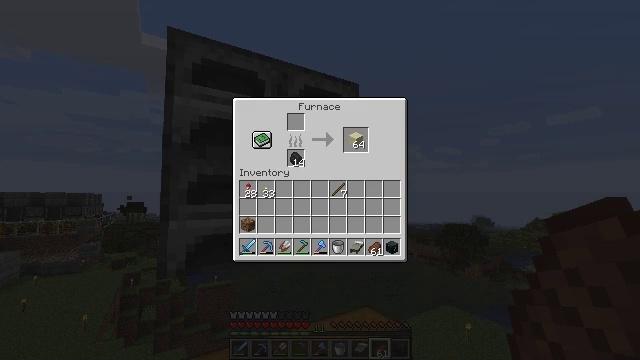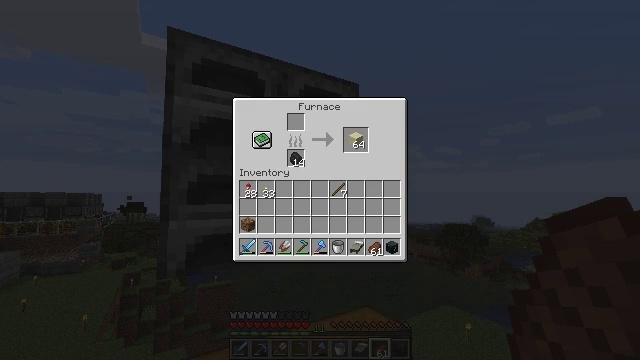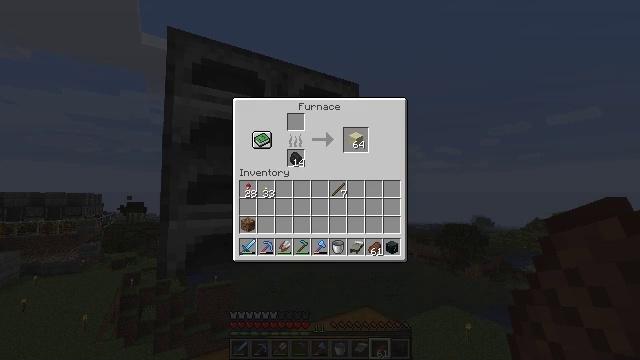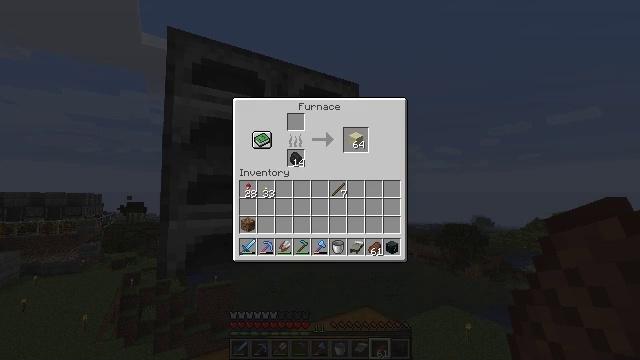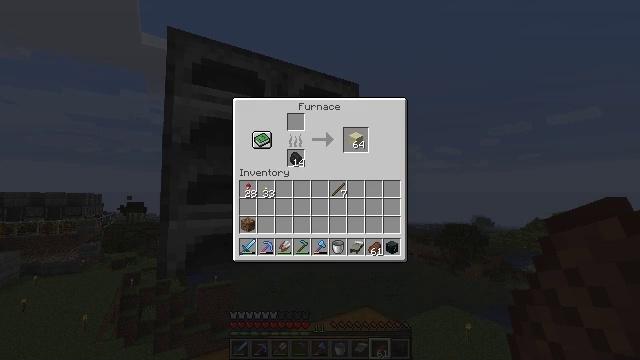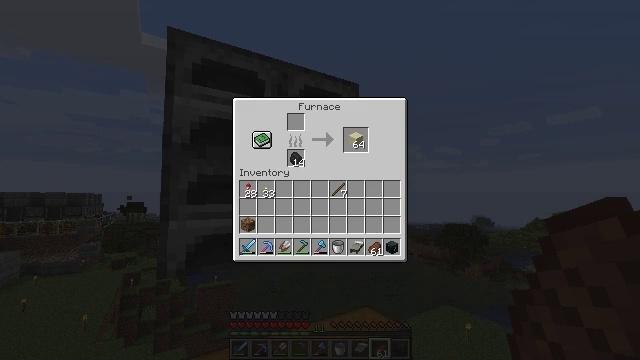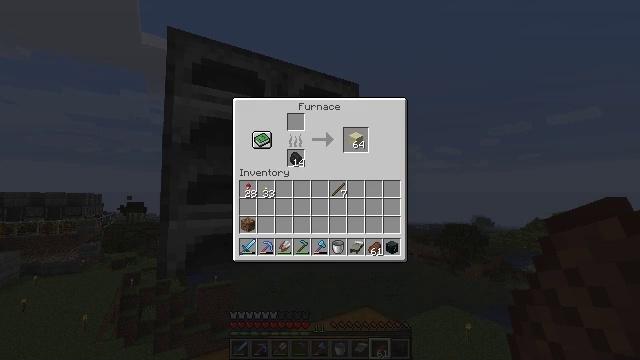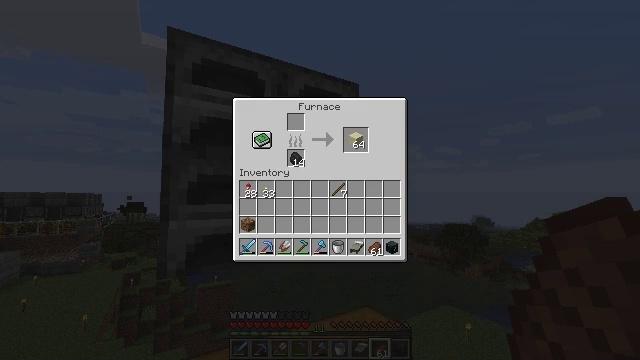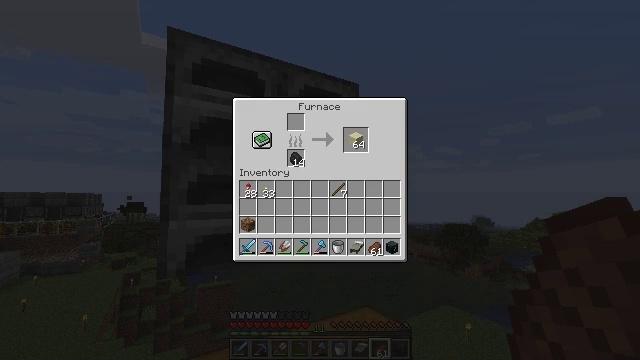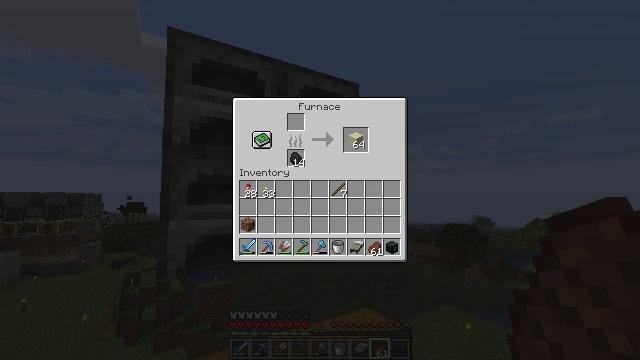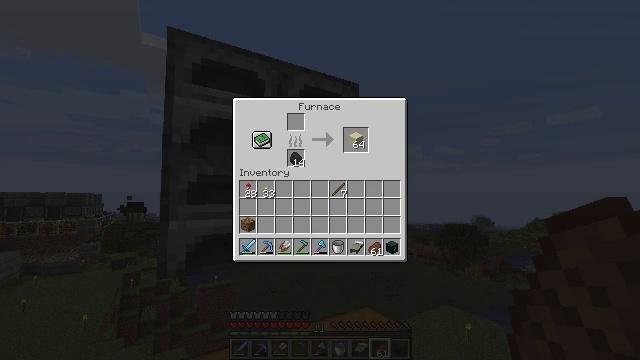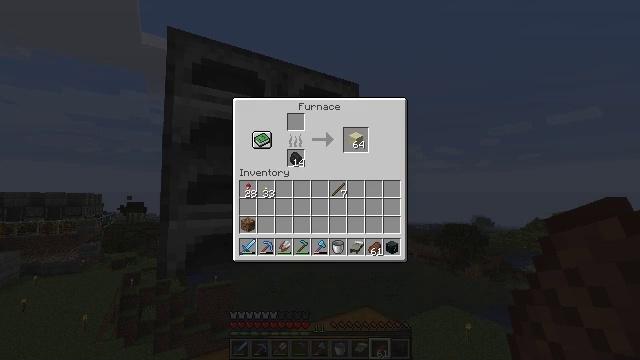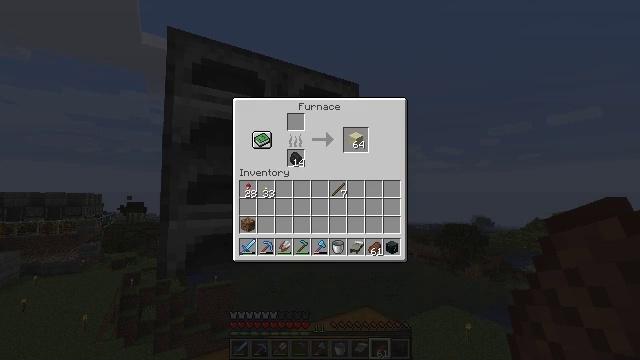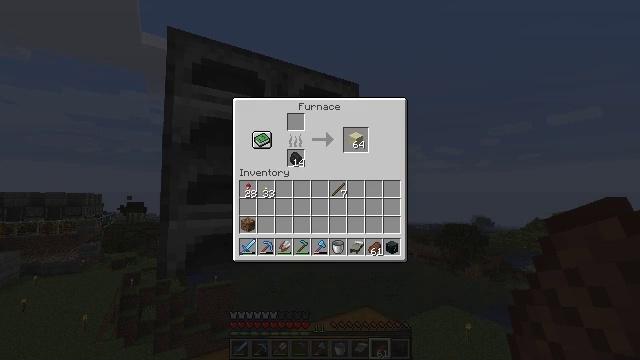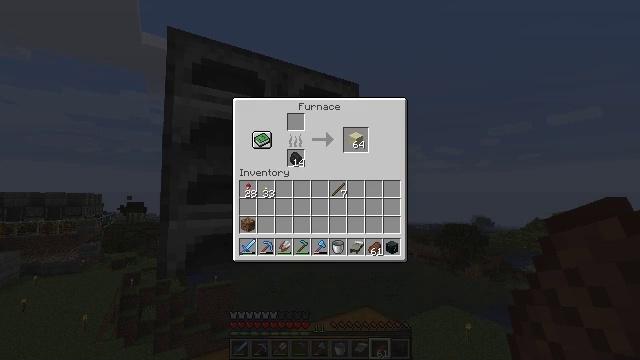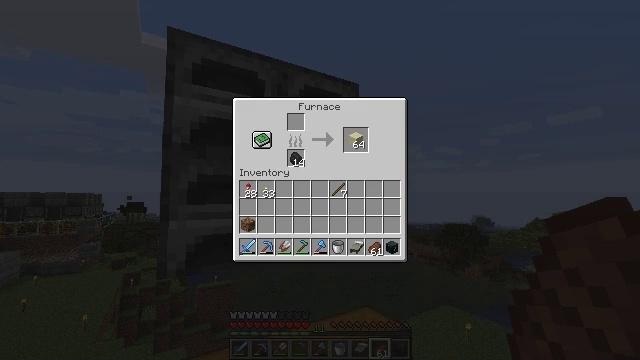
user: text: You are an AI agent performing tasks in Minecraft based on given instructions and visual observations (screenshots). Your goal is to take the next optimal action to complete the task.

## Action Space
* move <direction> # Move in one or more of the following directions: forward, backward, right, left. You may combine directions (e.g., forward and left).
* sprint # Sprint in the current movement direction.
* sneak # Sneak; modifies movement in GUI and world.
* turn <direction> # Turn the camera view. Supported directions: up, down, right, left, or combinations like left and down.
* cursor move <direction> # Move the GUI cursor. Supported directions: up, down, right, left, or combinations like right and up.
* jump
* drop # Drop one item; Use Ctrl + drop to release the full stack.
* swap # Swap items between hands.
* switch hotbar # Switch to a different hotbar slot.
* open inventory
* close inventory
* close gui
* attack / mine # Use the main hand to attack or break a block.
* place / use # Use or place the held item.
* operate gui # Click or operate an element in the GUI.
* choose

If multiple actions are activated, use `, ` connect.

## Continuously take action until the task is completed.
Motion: motion action
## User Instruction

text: Craft smooth sandstone from sandstone blocks.
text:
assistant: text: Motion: no_op
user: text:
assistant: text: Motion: no_op
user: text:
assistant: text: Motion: no_op
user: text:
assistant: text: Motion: no_op
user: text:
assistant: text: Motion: no_op
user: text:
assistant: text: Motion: no_op
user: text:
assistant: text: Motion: no_op
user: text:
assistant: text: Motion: no_op
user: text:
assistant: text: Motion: no_op
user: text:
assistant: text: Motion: no_op
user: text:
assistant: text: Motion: no_op
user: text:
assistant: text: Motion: no_op
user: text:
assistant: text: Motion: no_op
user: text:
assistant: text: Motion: no_op
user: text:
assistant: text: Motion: no_op
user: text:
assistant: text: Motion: no_op
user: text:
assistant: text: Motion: no_op
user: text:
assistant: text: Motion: no_op
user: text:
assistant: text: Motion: no_op
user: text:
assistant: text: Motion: no_op
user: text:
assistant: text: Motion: no_op
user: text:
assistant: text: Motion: no_op
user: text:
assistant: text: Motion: no_op
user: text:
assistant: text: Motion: no_op
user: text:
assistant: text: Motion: cursor move up
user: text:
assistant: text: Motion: sneak, cursor move right and up
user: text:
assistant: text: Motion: sneak, cursor move right and up
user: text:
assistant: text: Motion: sneak
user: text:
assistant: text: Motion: sneak, cursor move left and down
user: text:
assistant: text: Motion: sneak, cursor move down